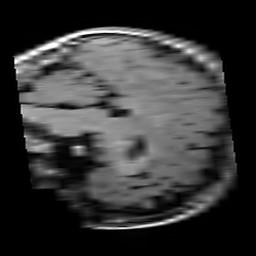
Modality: T1w
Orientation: sagittal
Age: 20
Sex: female
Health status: healthy
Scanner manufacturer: siemens
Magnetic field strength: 3 T
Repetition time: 4.1 s
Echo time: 0.0085 s